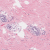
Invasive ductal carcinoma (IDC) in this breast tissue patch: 0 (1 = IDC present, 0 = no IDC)